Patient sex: M
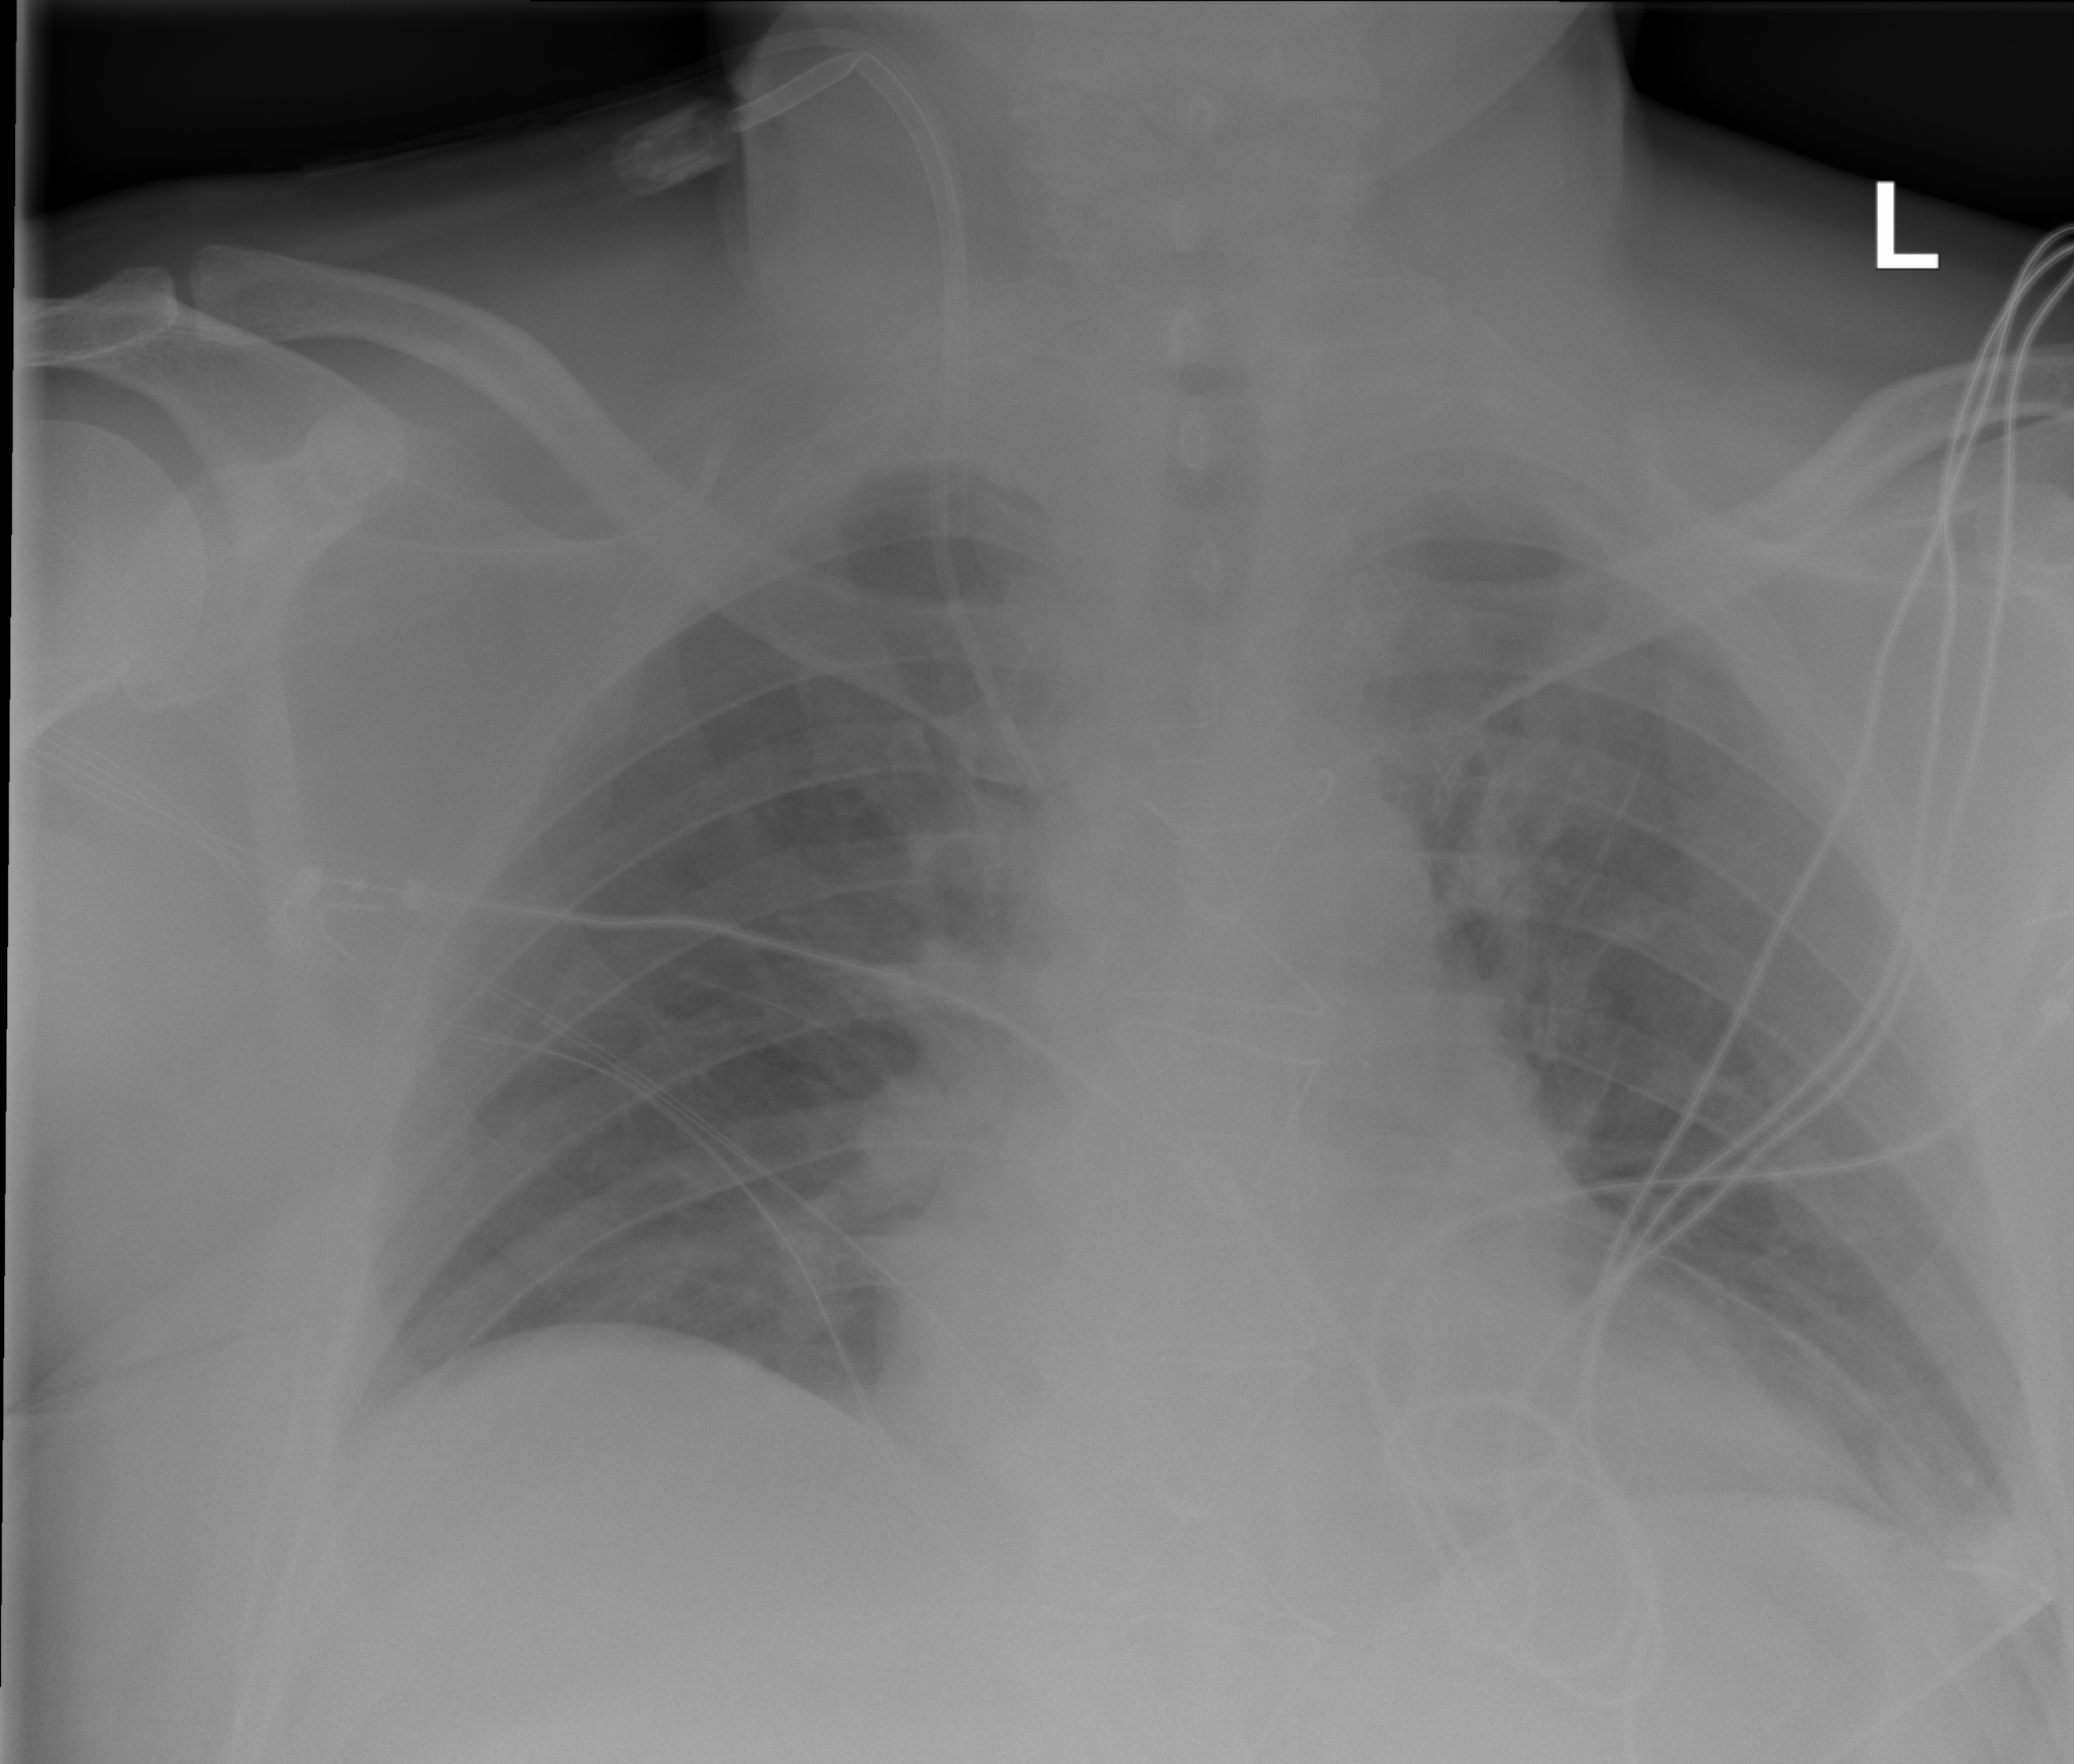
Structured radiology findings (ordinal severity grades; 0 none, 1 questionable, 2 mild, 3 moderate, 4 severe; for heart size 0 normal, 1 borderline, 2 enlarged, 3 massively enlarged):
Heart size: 2
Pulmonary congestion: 2
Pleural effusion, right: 0
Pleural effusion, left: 2
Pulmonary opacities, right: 0
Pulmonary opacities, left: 0
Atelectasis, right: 0
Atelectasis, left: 2